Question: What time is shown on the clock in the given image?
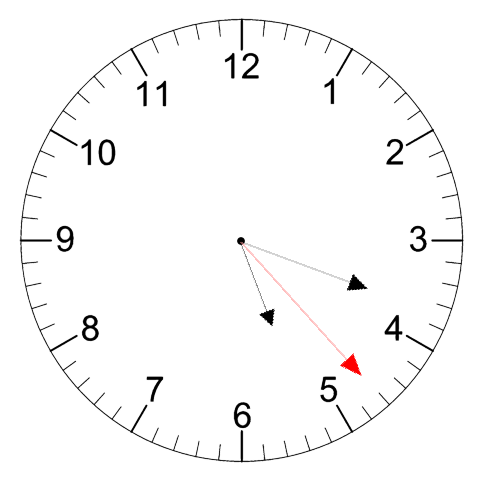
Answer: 05:18:23